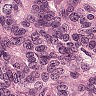
Metastatic tissue present: yes